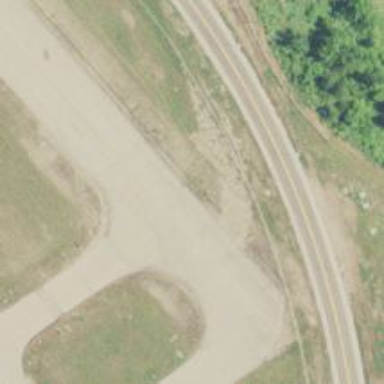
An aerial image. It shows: Asphalt taxiway at the airport.